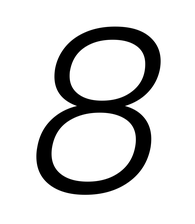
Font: Poppins-LightItalic